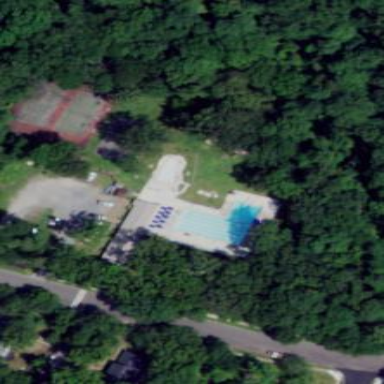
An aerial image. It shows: Sports center specializing in swimming activities located on leisure land.